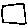
Label: square